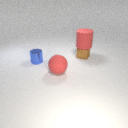
small brown metal cube behind large red rubber sphere